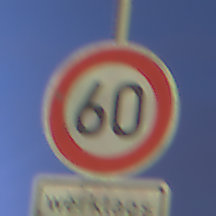
Verkehrszeichen: Geschwindigkeit60
Zusatzzeichen unten: ZeitangabenMitBeschraenkungAufWochentage7
Umgebung: Outdoor, Urban
Tageszeit: Night
Wetter: PartlyCloudy
Licht: Artificial
Jahreszeit: NotSpecified
Kontrast: HighContrast